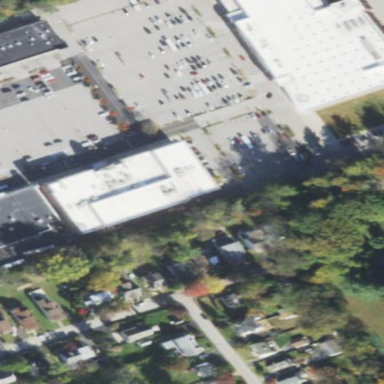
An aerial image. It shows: Cinema building.